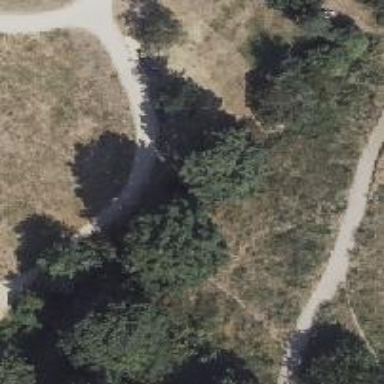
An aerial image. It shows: Deciduous broadleaved tree in park.